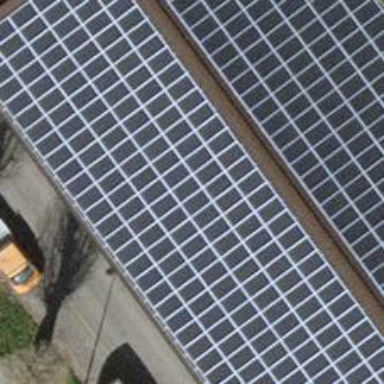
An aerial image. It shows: Solar power generator.